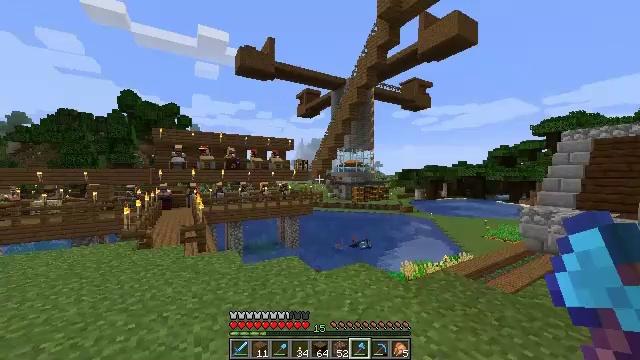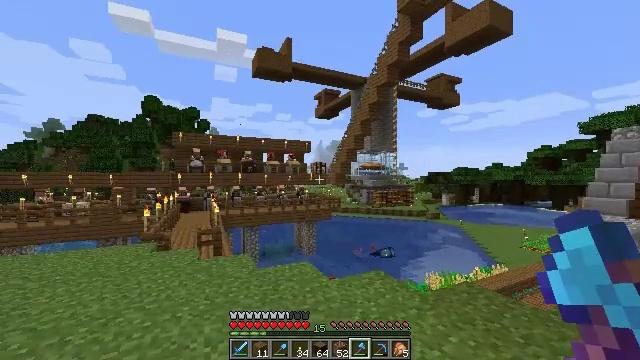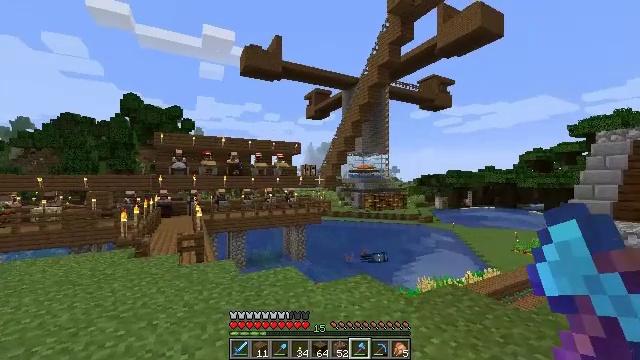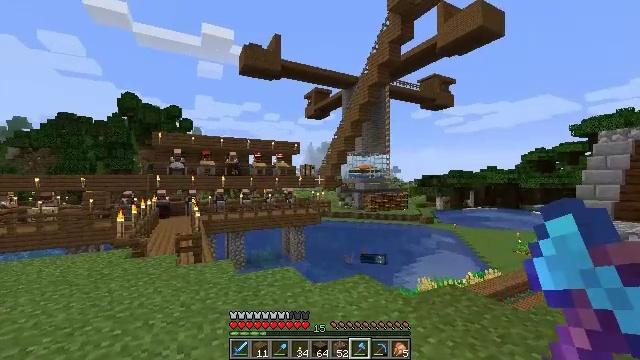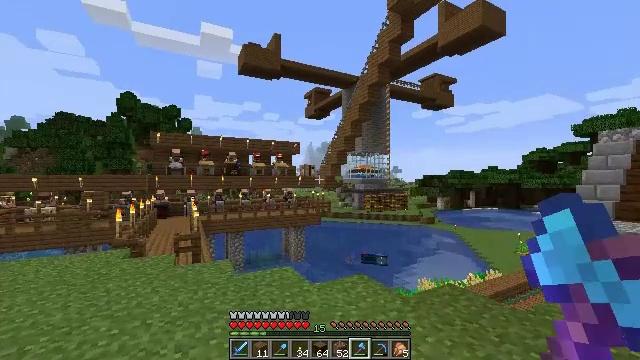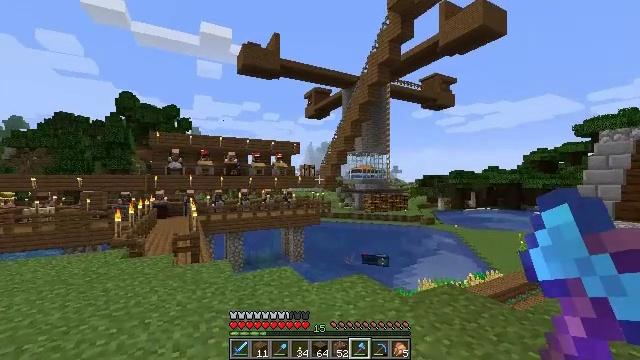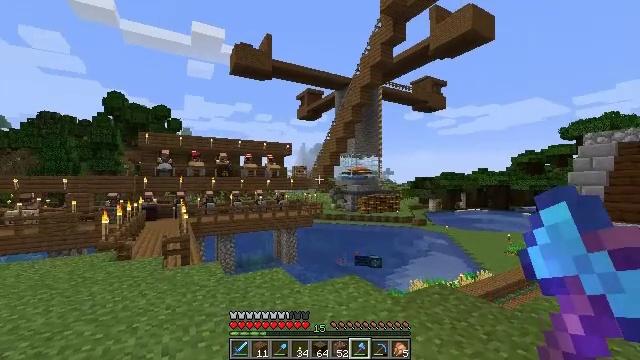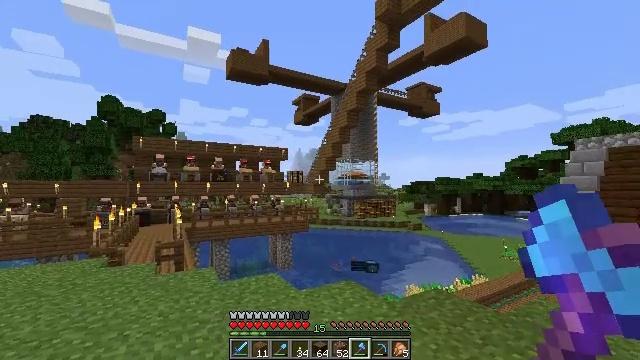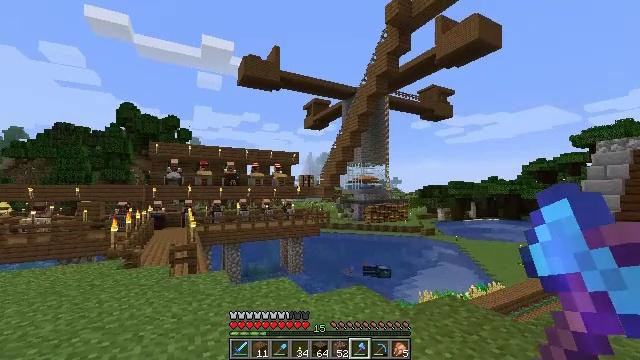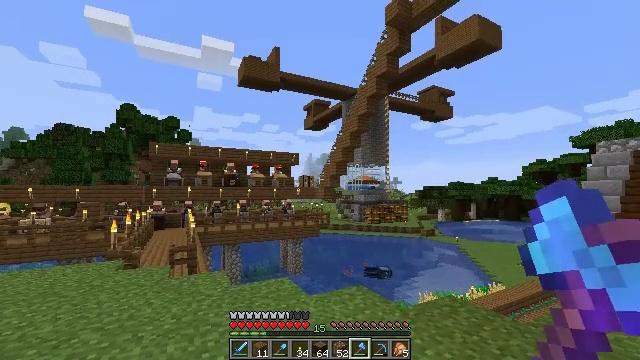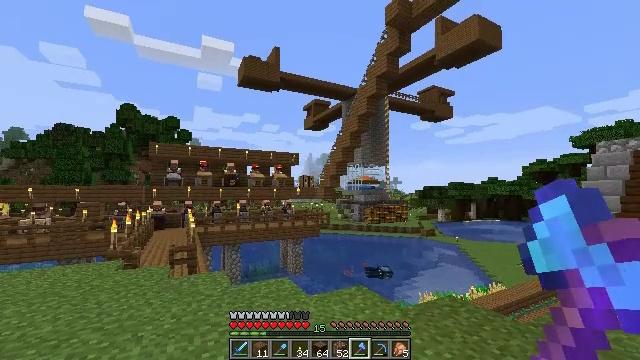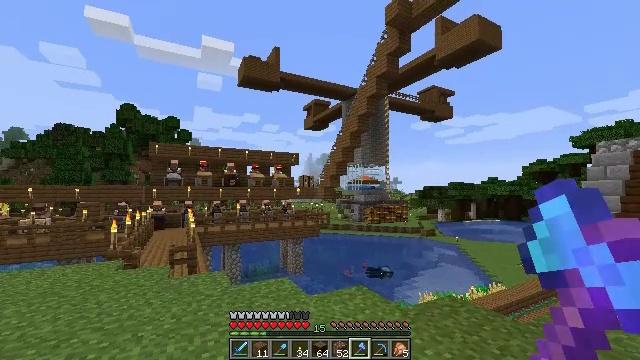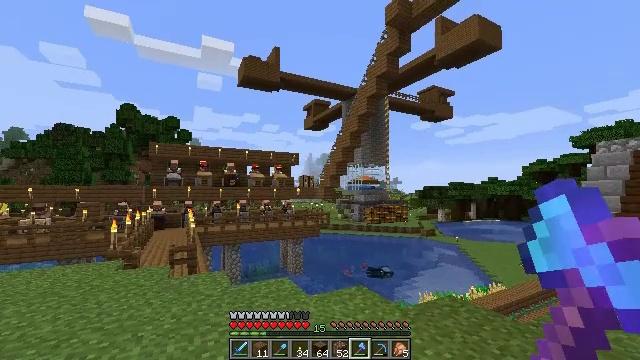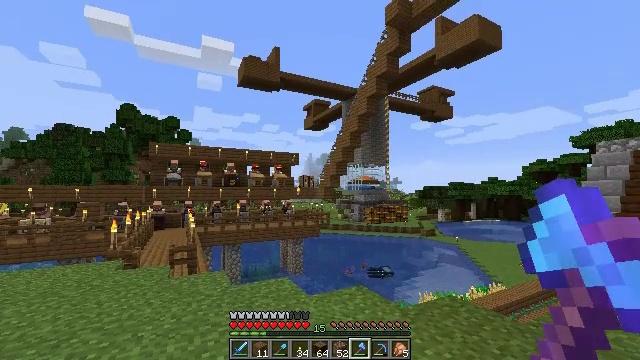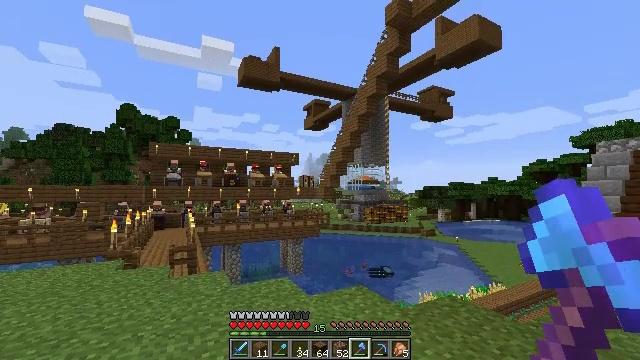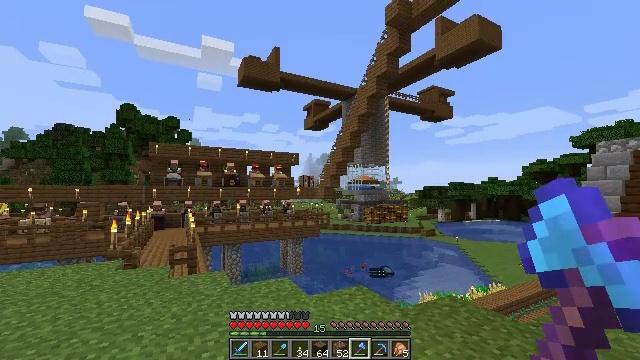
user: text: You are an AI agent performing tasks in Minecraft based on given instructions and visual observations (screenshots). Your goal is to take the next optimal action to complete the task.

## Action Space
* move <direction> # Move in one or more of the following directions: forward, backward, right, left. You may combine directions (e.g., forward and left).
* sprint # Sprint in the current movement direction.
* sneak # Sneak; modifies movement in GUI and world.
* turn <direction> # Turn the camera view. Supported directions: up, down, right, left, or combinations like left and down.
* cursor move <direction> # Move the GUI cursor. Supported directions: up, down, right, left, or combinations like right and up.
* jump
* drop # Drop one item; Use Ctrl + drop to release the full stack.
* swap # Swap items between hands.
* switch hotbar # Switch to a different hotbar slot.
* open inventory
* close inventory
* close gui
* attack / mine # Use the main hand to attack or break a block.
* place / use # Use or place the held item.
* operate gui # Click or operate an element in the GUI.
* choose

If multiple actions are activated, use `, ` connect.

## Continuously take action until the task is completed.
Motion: motion action
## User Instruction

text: Make a spruce pressure plate at the crafting table.
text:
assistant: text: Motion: turn left
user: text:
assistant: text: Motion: turn right
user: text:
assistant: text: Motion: no_op
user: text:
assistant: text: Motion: no_op
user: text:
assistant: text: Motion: no_op
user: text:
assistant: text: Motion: turn right
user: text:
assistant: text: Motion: turn up
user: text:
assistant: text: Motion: turn left
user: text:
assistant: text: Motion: no_op
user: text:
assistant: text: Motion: no_op
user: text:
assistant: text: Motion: no_op
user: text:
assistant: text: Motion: no_op
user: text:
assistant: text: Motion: no_op
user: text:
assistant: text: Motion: no_op
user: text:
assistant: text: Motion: no_op
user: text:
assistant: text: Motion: no_op
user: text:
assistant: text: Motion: no_op
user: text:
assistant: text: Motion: no_op
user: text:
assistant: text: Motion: no_op
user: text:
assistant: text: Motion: no_op
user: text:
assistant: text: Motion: no_op
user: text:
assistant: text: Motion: no_op
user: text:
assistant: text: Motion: no_op
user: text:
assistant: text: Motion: no_op
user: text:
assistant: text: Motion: no_op
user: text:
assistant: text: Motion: no_op
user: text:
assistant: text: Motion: no_op
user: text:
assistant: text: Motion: no_op
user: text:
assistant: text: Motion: no_op
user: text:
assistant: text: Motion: no_op